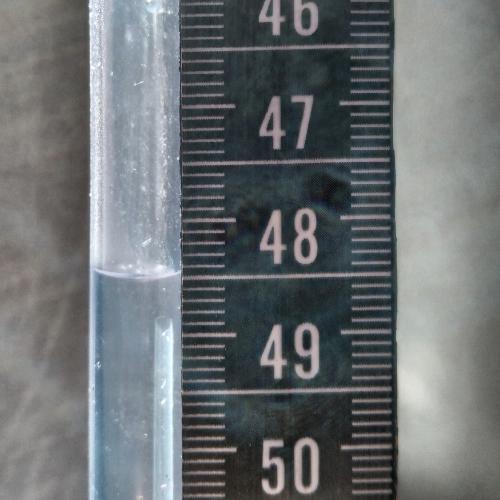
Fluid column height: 48.5 cm